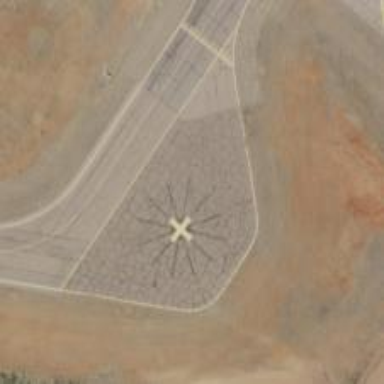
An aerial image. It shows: Compass rose at the airport.